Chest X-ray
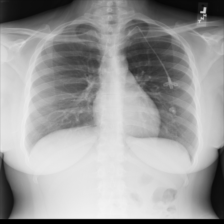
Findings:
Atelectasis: negative
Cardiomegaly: negative
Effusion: negative
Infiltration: negative
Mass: negative
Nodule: negative
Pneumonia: negative
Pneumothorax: negative
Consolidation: negative
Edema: negative
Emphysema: negative
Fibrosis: negative
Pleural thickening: negative
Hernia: negative